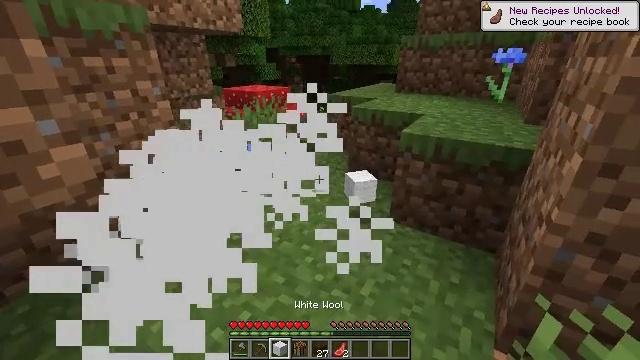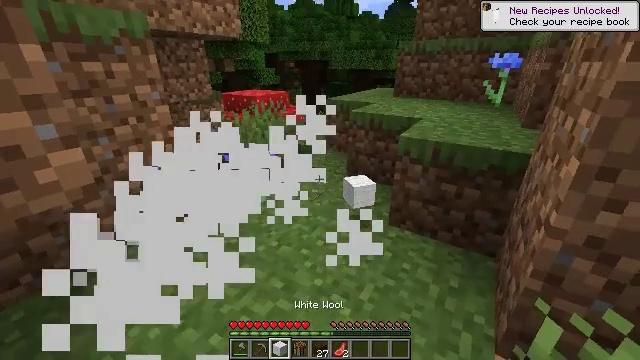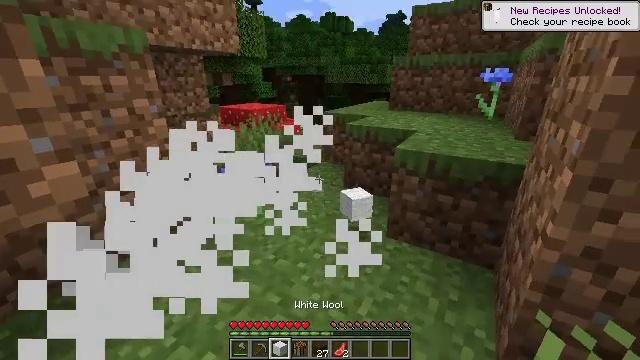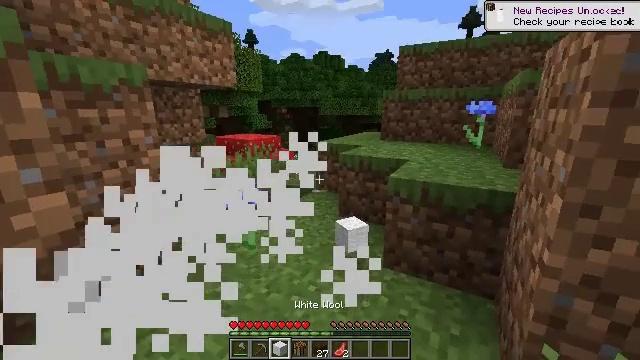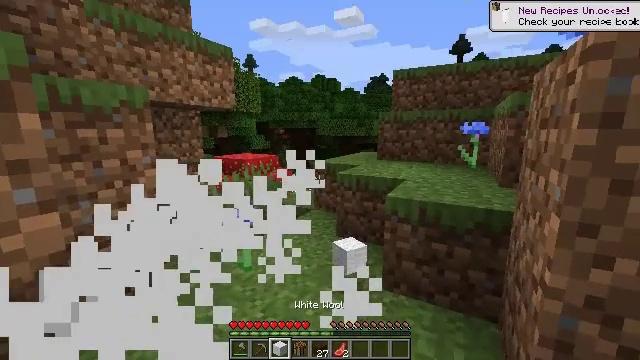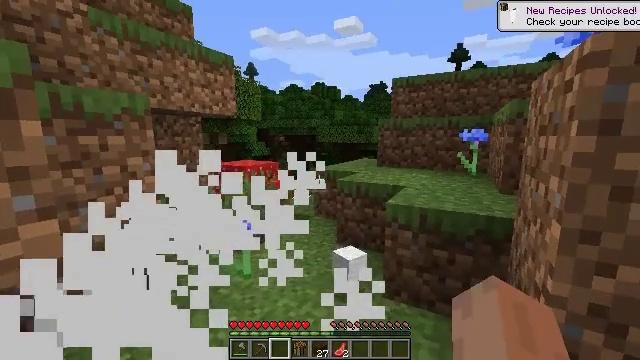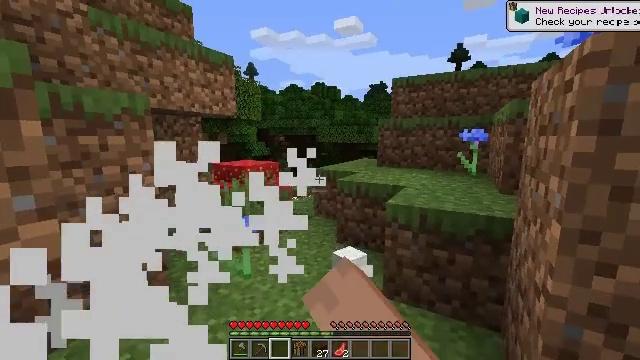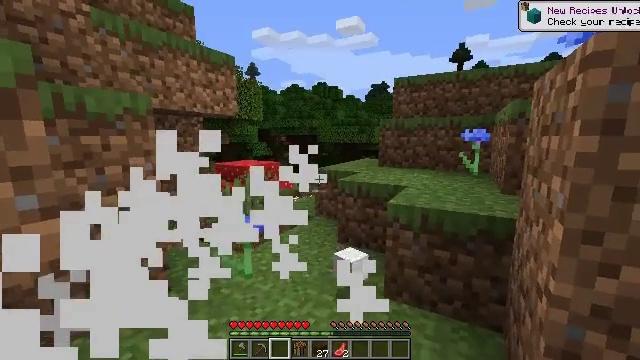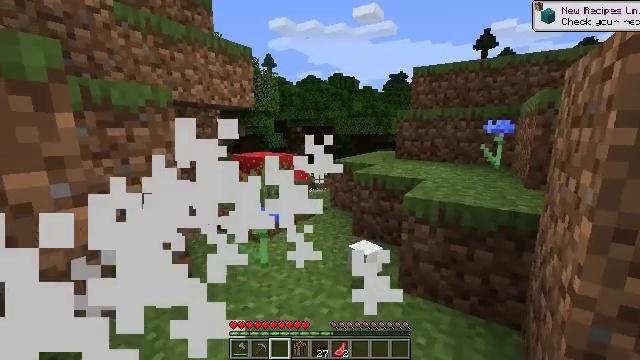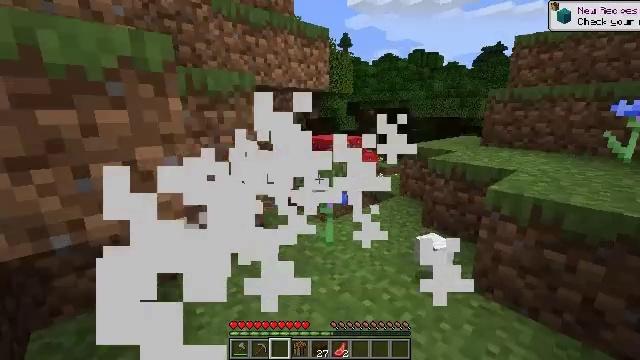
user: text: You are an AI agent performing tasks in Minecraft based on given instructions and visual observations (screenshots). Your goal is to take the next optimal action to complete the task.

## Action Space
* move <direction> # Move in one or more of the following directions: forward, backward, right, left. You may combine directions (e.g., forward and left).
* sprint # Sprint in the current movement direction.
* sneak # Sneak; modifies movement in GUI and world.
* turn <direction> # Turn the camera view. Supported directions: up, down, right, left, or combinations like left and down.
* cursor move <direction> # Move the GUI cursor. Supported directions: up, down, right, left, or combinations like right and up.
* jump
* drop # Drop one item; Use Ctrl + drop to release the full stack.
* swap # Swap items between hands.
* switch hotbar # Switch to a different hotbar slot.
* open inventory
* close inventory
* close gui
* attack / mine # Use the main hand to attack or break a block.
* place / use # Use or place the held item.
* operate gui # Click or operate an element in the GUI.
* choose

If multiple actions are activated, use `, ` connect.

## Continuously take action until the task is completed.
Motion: motion action
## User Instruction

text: Remove a block of white wool from the inventory.
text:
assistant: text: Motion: no_op
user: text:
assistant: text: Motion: turn up
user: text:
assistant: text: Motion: turn right and up
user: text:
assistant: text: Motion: turn up
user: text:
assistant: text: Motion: turn up, drop
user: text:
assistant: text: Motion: drop
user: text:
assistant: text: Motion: drop
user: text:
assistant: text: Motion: turn left and down
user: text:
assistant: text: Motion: turn left and down
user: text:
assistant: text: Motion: no_op